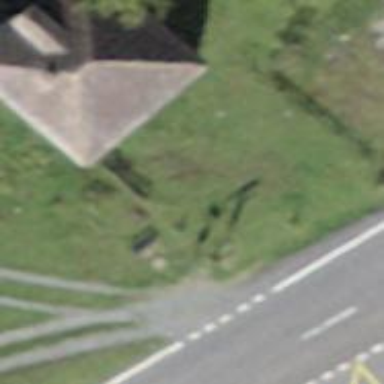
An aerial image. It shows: Bench.